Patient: sex M, age 57
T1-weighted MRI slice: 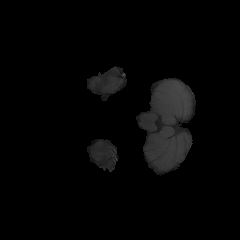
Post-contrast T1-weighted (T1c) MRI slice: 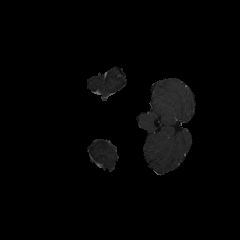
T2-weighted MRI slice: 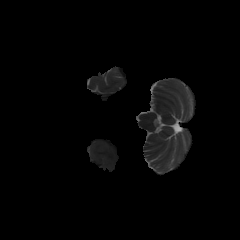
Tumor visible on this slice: no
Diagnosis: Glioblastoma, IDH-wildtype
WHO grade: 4